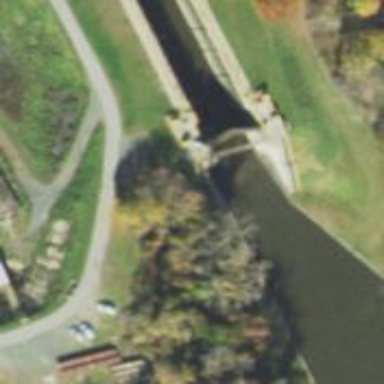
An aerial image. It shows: Lock gate on waterway.